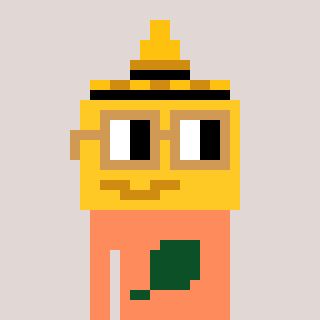
a pixel art character with square brown glasses, a mustard-shaped head and a peachy-colored body on a warm background